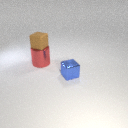
large red metal cylinder below small brown rubber cube